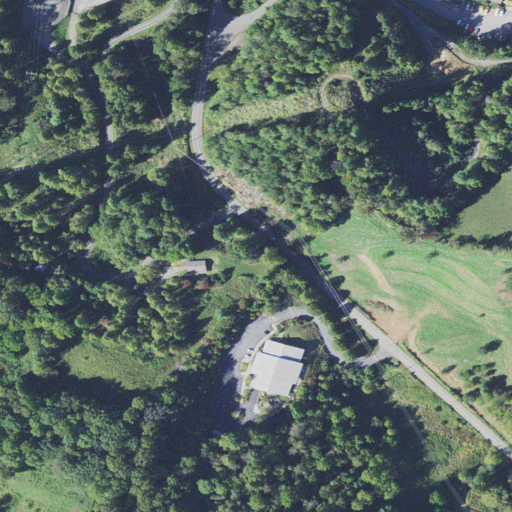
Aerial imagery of gap in North Carolina named Mashburn Gap containing deciduous forest, open development, pasture, medium intensity development, low intensity development, and high intensity development